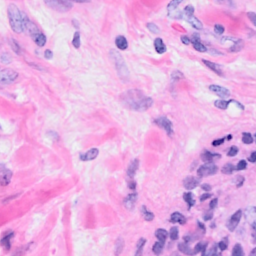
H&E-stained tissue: Breast